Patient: sex M, age 80
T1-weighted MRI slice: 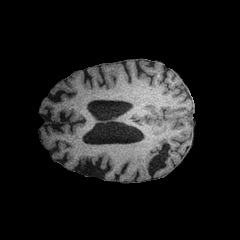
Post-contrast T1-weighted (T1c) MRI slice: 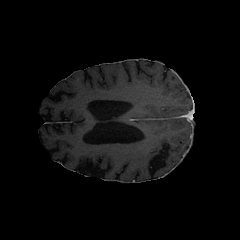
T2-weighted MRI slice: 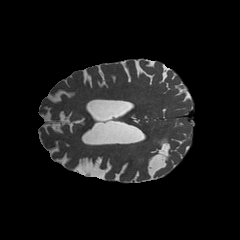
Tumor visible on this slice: no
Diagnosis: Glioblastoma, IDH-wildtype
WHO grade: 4